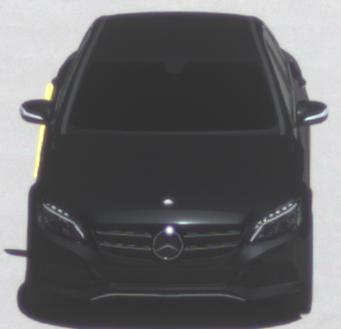
Make: Mercedes-Benz
Model: C 160
Detailed model: C-Class (205) Limousine
Model produced from: 2015/04
Model produced until: 2018/04
Doors: 4
Color: black
Road condition: dry road
Daytime: midday
Contrast: high contrast